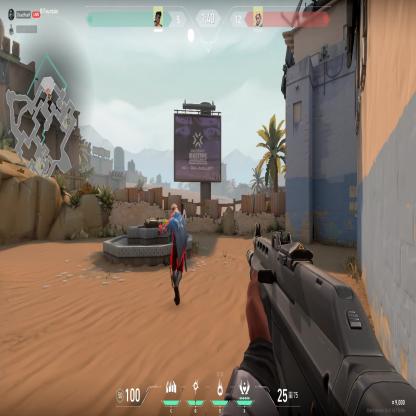
Label: enemy